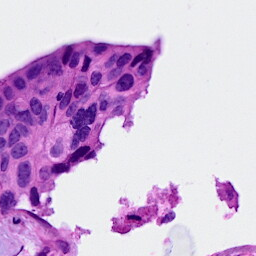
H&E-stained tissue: Breast